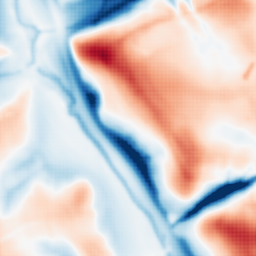
Category: multiscale
Decomposition family: dog_multiscale
Decomposition parameters: sigma_ratio: 1.6
n_scales: 5
base_sigma: 2
Upsampling method: sinc_blackman
Upsampling parameters: scale: 8
kernel_size: 16
Upsampling scale: 8